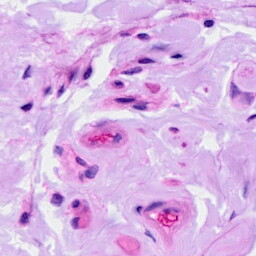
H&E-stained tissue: Ovarian